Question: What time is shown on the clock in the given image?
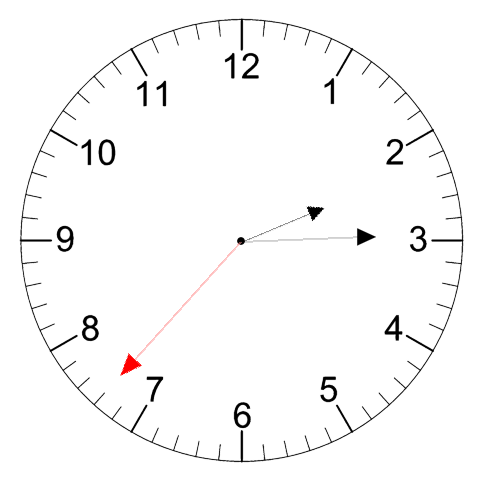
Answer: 02:14:37